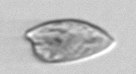
Label: Prorocentrum_dentatum